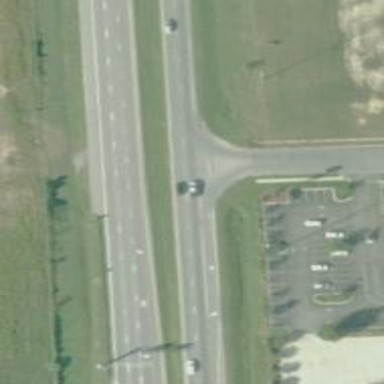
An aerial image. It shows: This image shows trunk highway that functions as expressway.